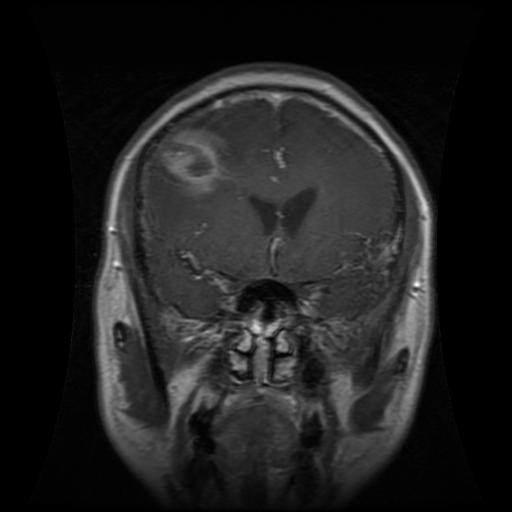
Label: glioma